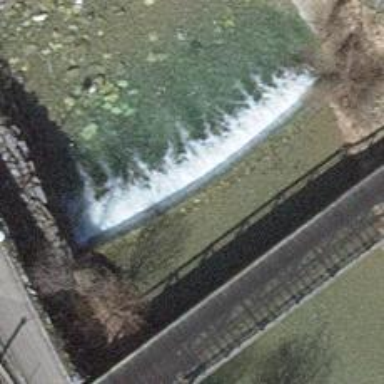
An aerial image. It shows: Weir along the waterway.